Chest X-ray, PA view. Patient: 60 years old, sex M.
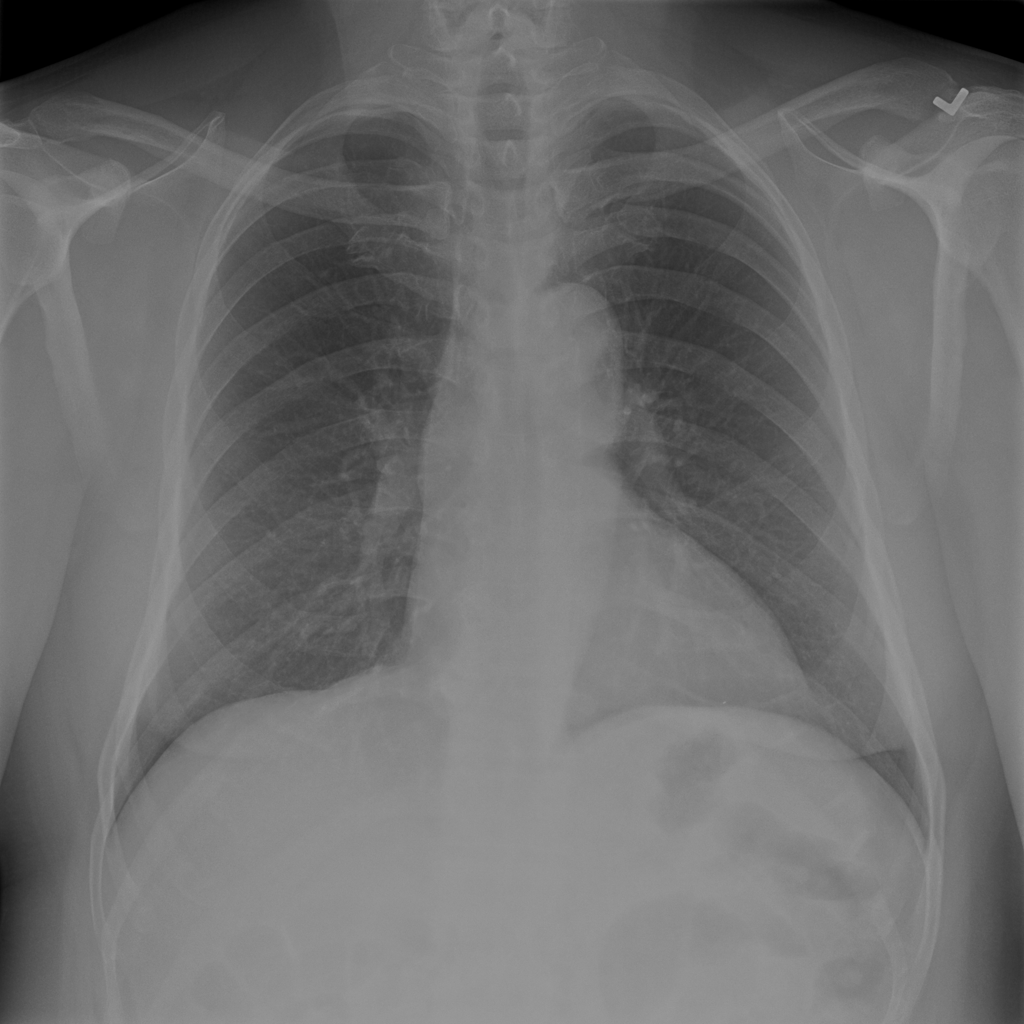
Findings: No Finding